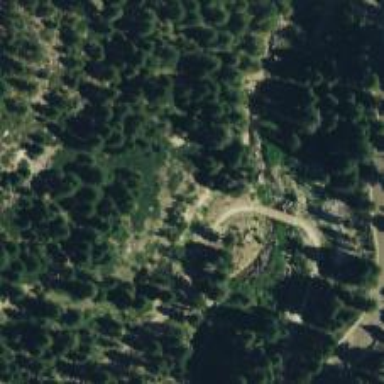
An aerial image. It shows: Track type road with grade 1 bridge. The skitour track is of intermediate difficulty.